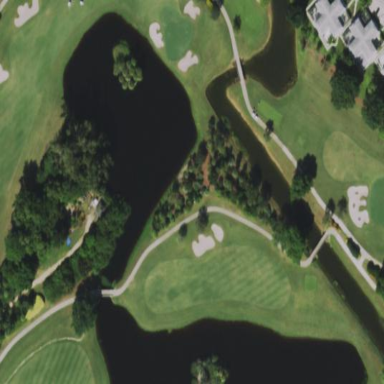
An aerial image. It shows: Water hazard on golf course. The hazard is natural water feature.